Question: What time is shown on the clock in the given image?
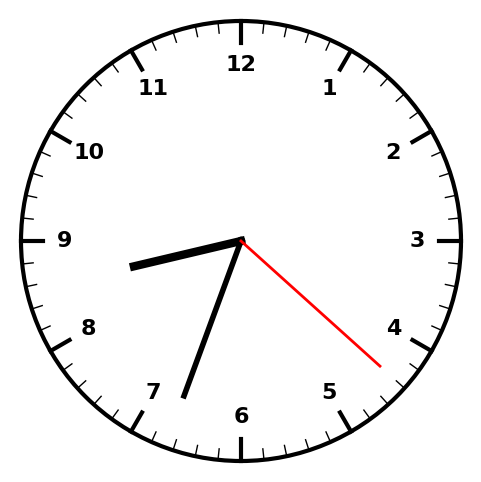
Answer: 08:33:22